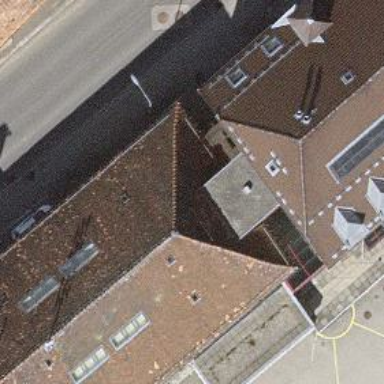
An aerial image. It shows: School.